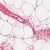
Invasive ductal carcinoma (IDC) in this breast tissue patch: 0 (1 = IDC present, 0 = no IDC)